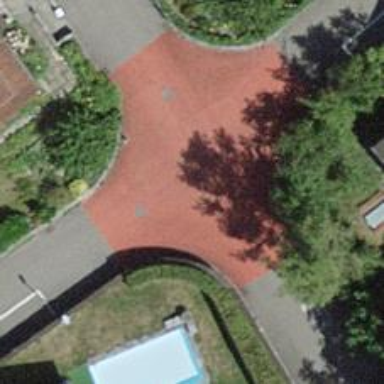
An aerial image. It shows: Paved living street.